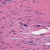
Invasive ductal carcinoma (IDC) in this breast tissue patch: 0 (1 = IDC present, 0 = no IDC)